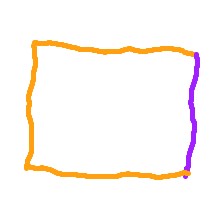
Shape: rectangle